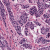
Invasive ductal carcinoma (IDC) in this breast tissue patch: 1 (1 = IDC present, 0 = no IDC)